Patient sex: M
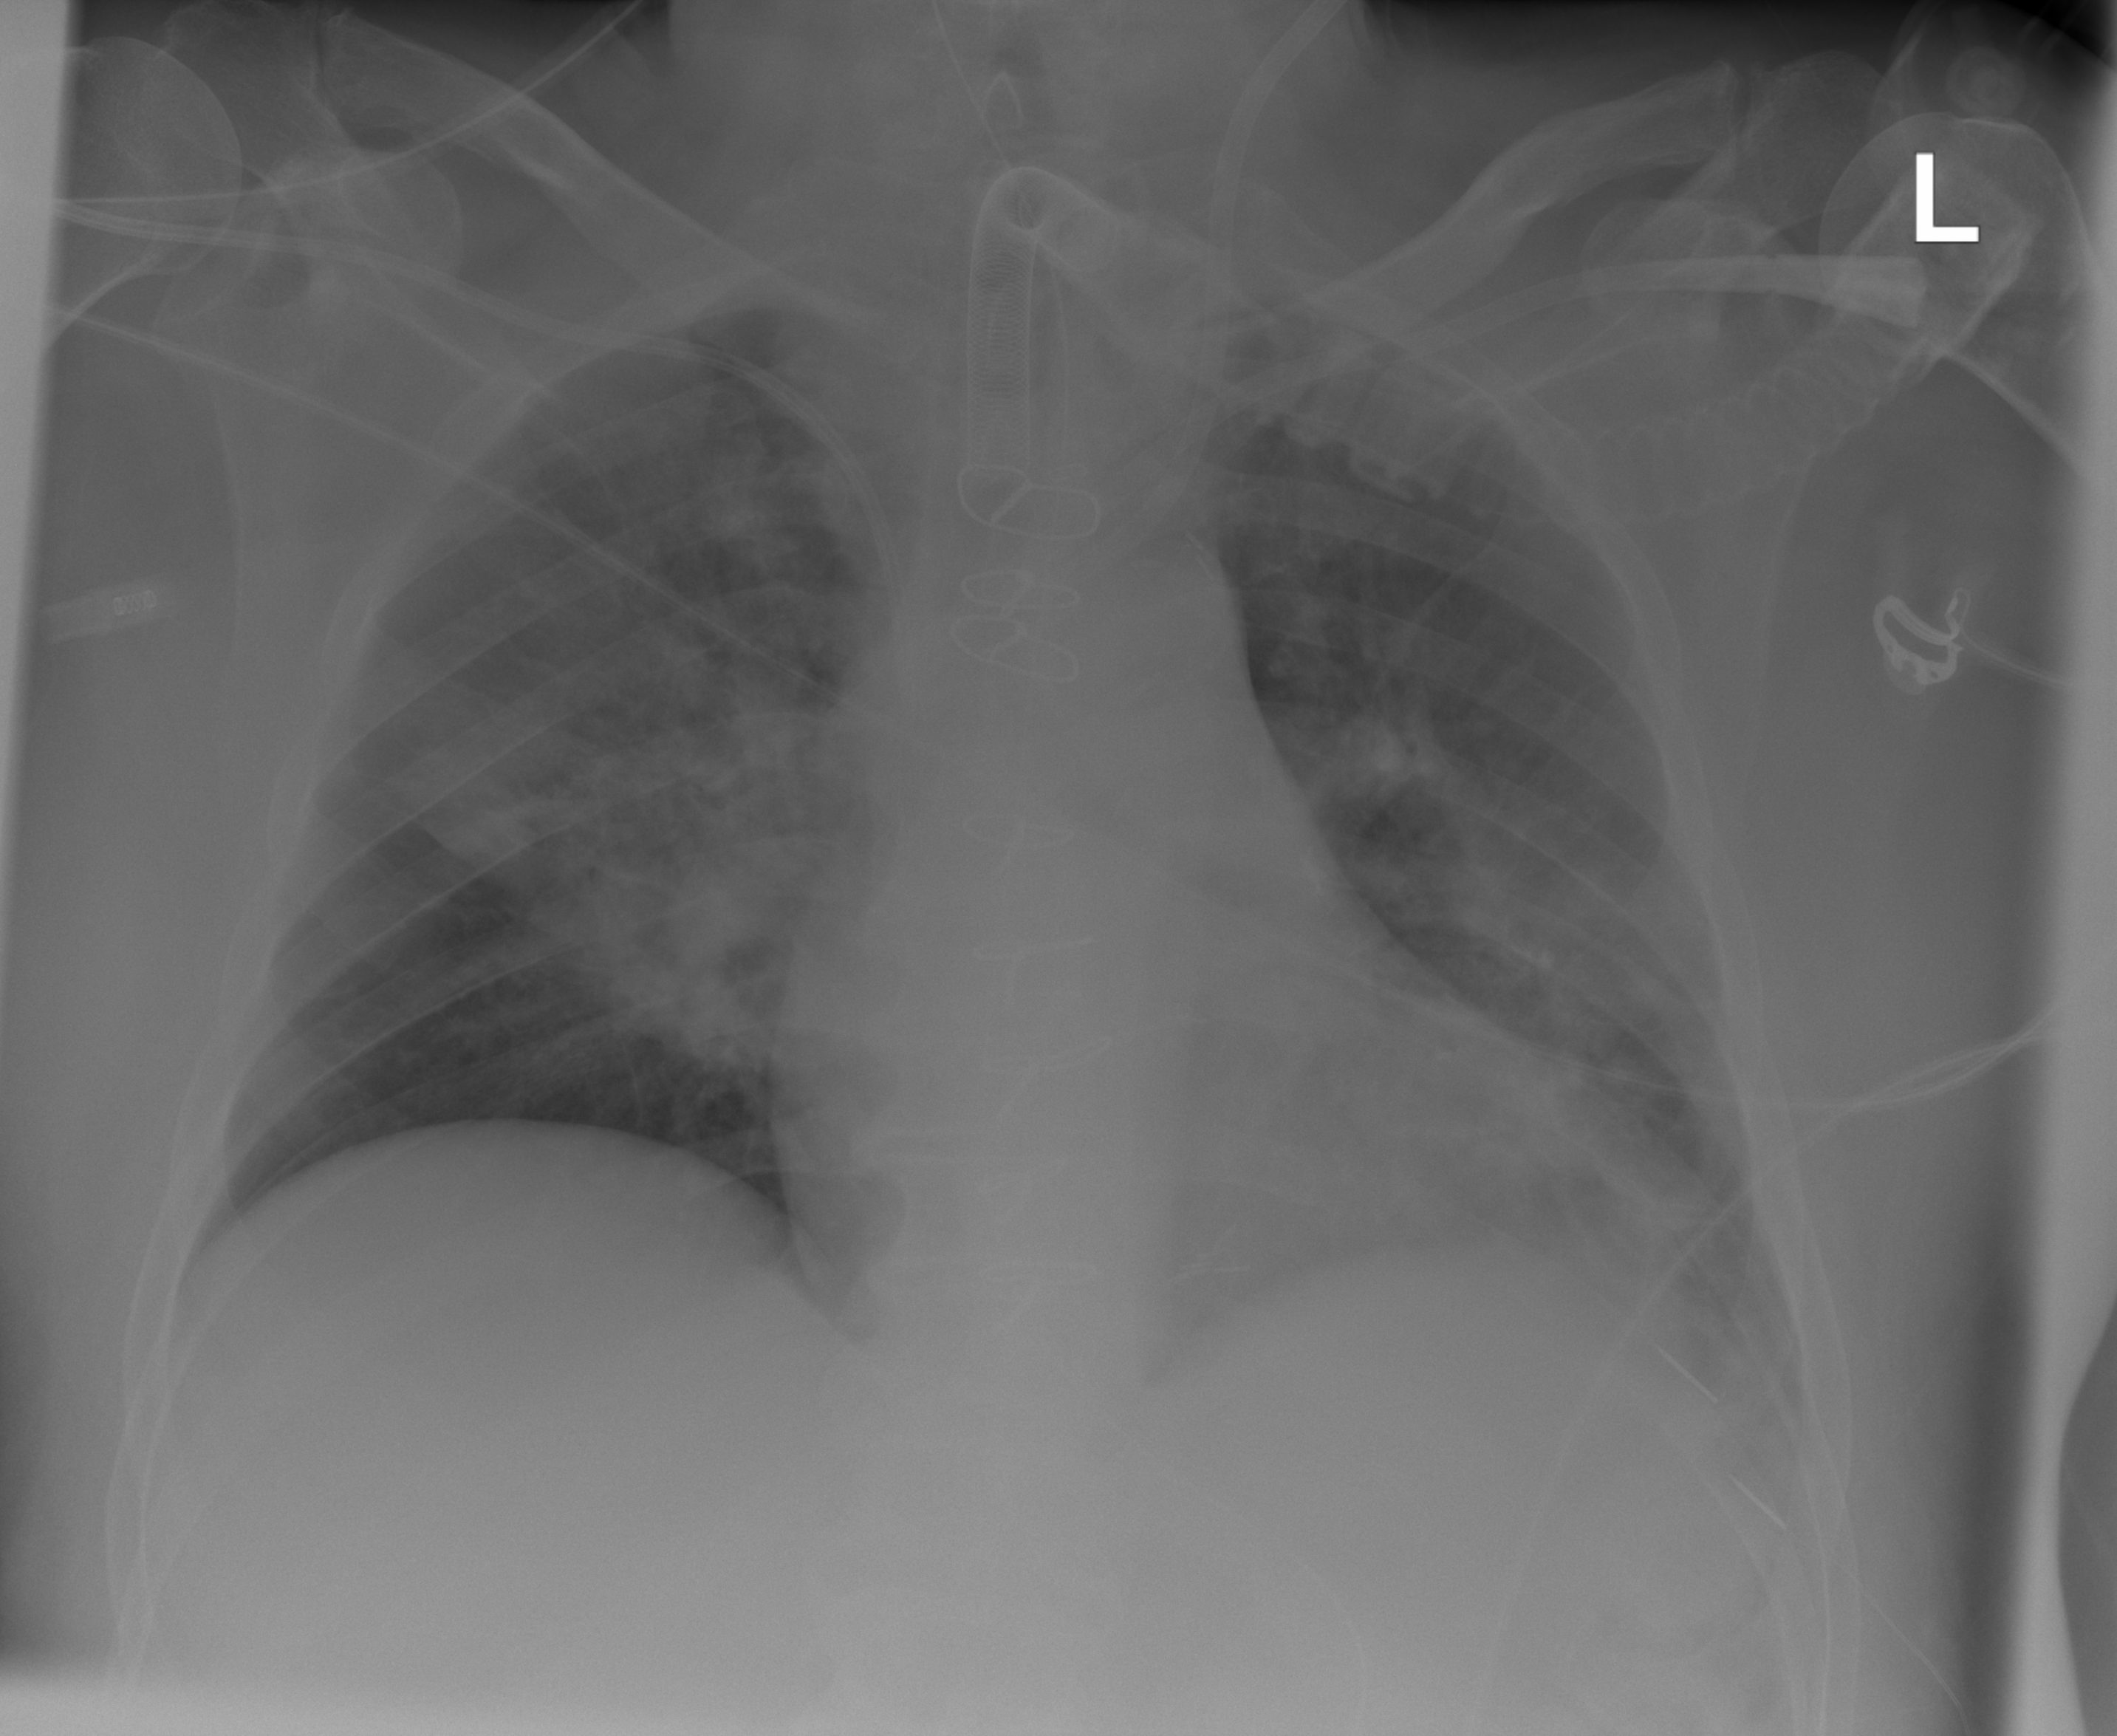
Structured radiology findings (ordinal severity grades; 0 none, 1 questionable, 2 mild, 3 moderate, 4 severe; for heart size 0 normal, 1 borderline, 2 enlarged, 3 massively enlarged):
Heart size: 2
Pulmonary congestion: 2
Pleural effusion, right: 0
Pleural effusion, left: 0
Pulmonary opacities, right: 3
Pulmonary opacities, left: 3
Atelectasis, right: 0
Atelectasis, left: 2